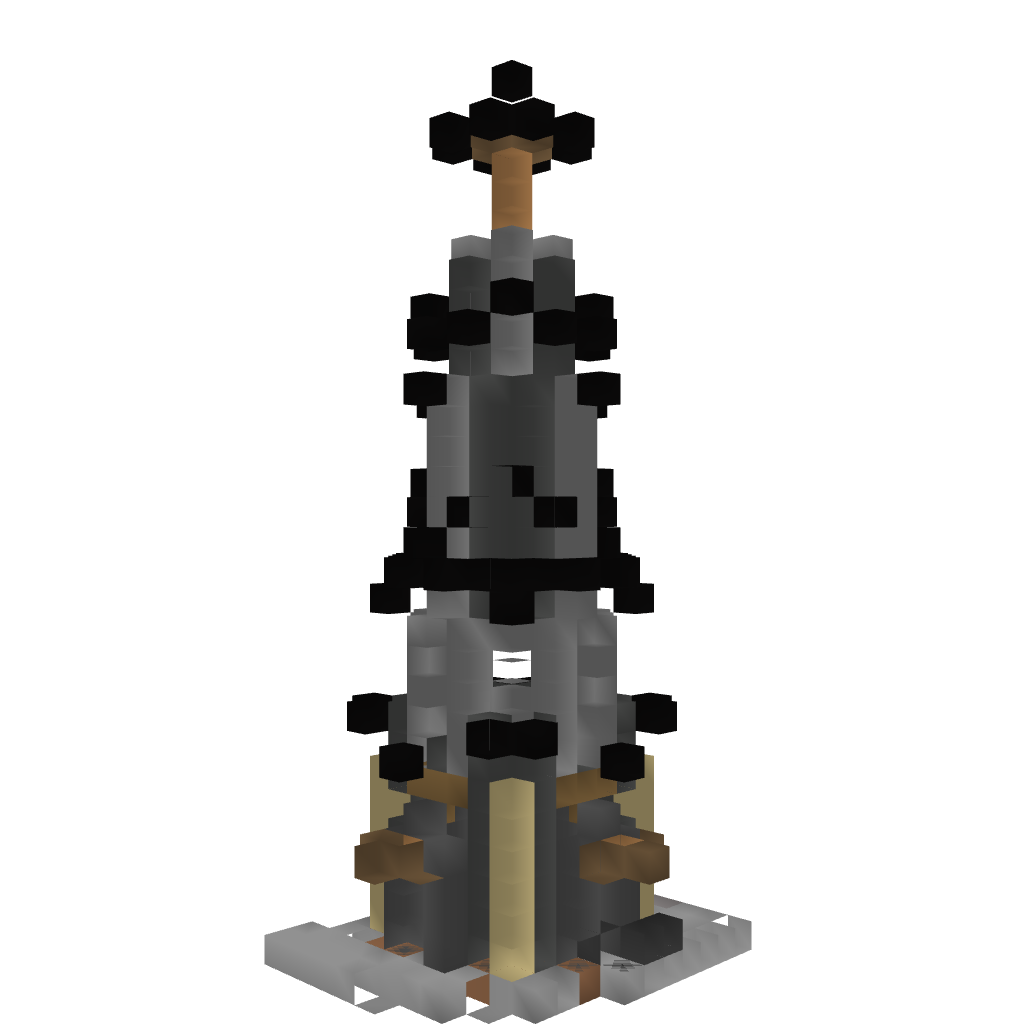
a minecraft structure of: White Tower